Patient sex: M
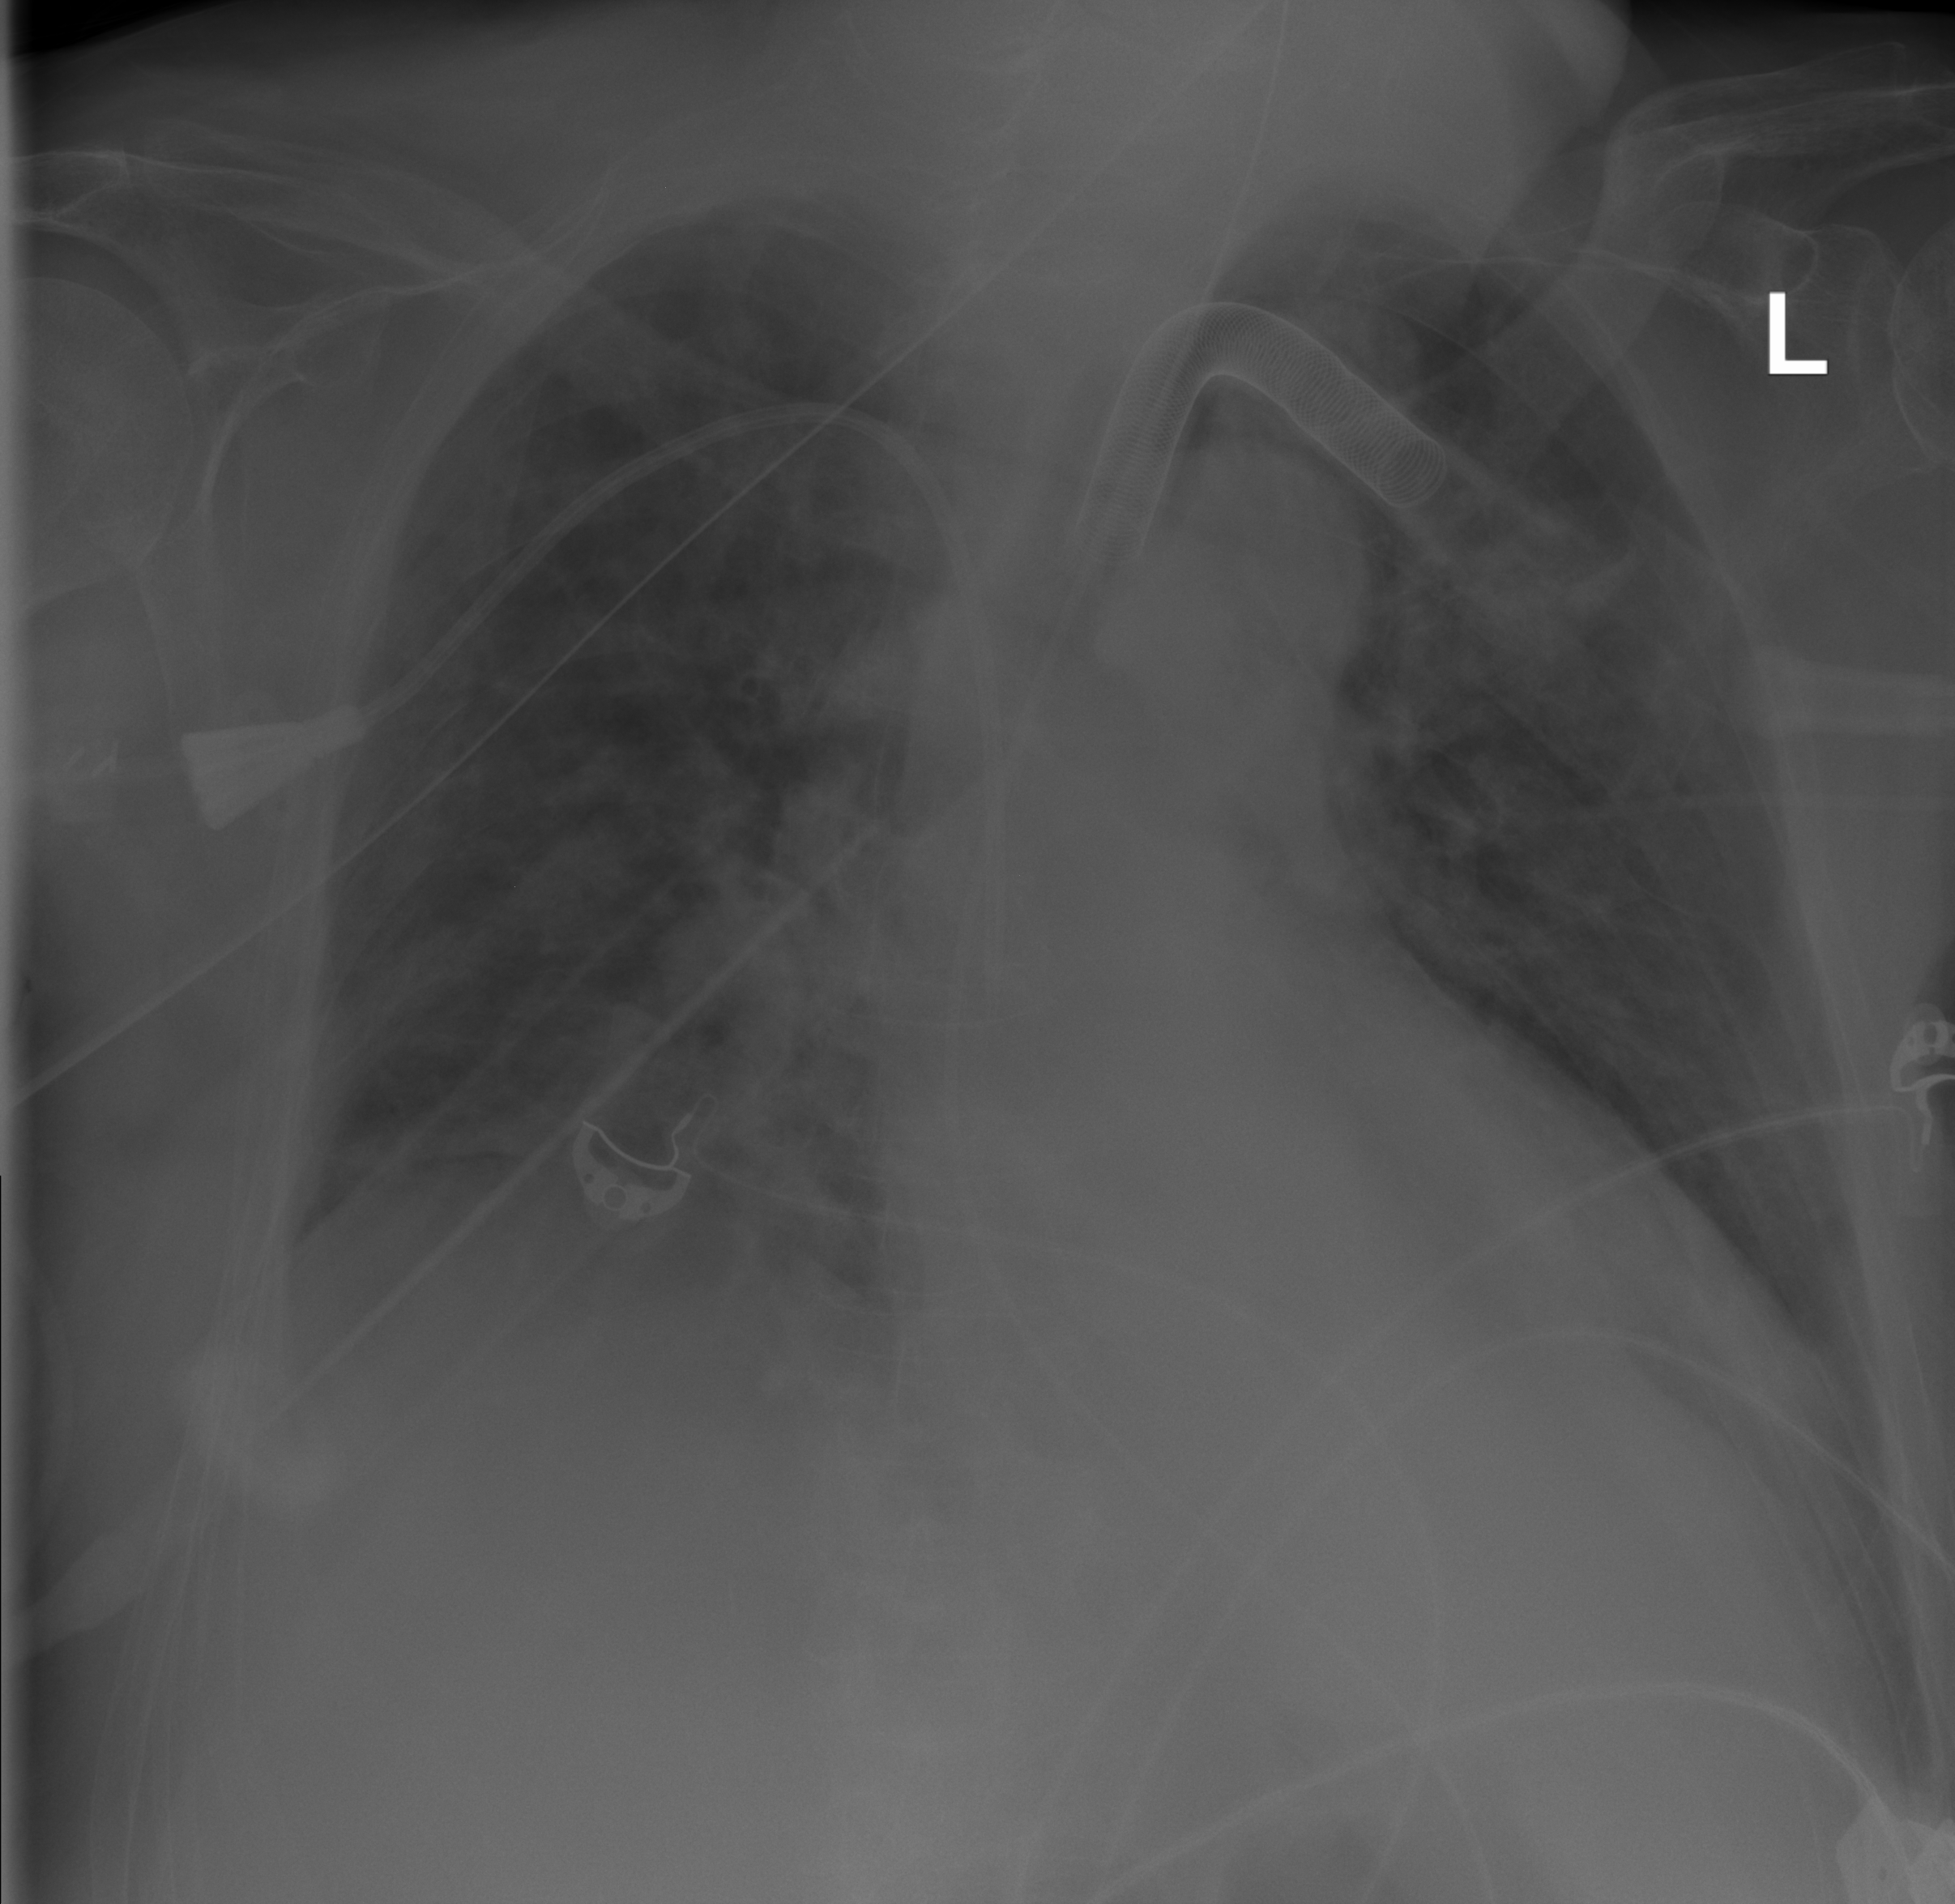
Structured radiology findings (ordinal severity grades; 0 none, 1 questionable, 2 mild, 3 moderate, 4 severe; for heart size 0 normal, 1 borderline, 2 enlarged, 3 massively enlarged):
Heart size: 2
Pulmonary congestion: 2
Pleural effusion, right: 2
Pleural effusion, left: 2
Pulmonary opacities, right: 2
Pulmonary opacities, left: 2
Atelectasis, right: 2
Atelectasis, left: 2